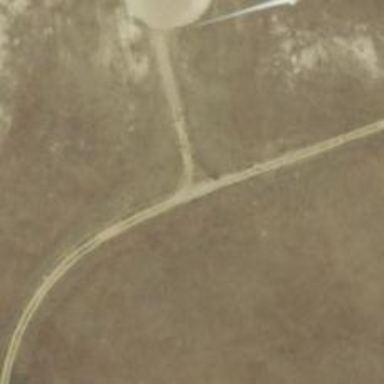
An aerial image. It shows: Road specifically designated for service vehicles within wind farm.